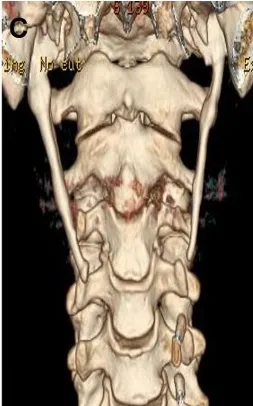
The results of CTA and 3-D CT reconstruction during the second hospitalization. 3-D CT reconstruction imaging showed bilateral styloid process were overgrown.
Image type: radiology (ct)